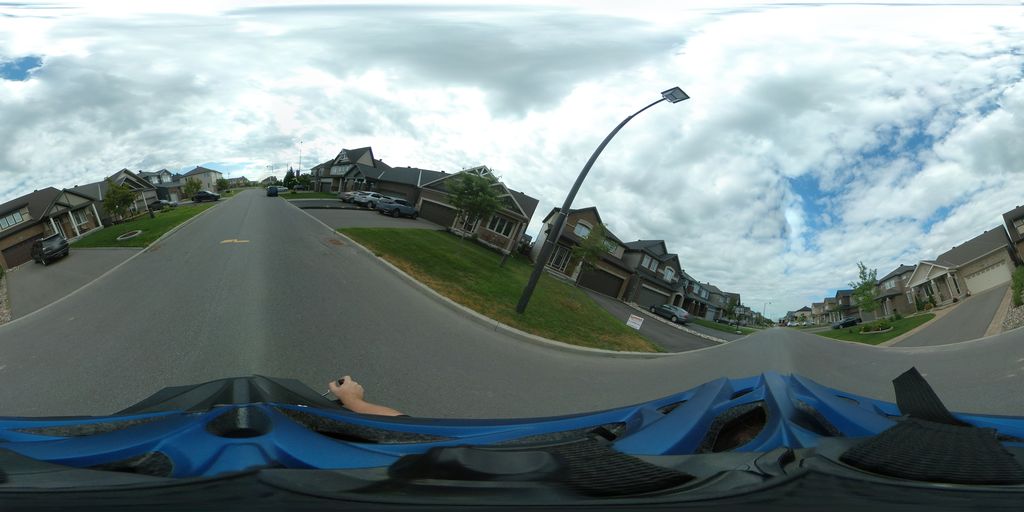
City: ottawa-gatineau